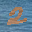
Label: 2